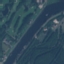
Label: River